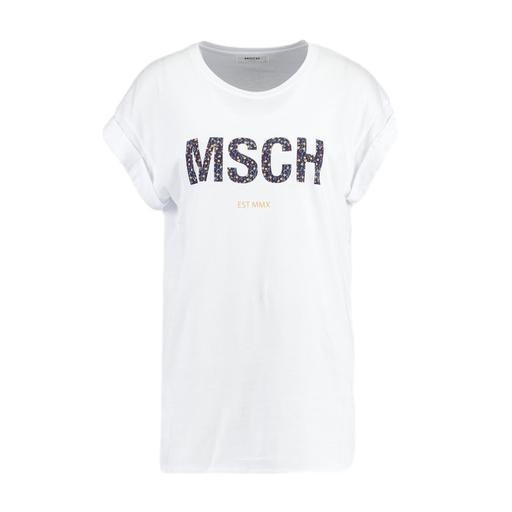
white graphic t-shirt only macy, white printed t-shirt, mid t-shirt, white background